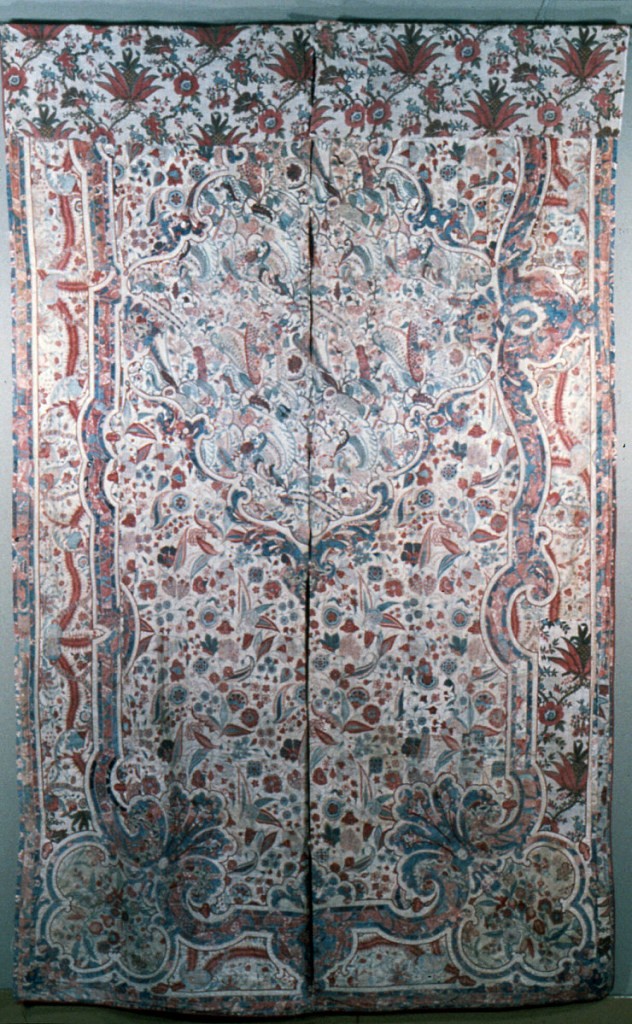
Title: Curtains
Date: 1725–50
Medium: cotton, linen Technique: patchwork of different plain weave fabrics which have been mordant and resist painted and dyed
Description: Curtains are composed of several different kinds of chintz, in an elaborate arrangement of patchwork, sewn to a lining of white linen. Series of bands of different chintzes, forms a total design of baroque character, borders, corner motifs, and, when the curtains are edge to edge, a large central medallion. The bands are edged with cord, couched in red, which covers the seams.
Chintzes are characterized by designs of small flower sprays, painted and with great elaboration of detail, in many contrasts of color.
There is much overpainting as green on violet, one blue on another shade of the same, red over yellow to give orange, stripes of different colors in one blossom, all with great skill and delicacy of line. The leaves are sharply pointed and brightly colored. While many of the small flowers look deceptively like European blossoms, none are recognizable except a carnation.  In one or two sections there are parts of a curious pattern showing narrow curving bands, one with jagged edges in red, one imbricated, red, blue, and yellow.  While the ground of these chintzes is white, several of the appliqué bands are blue grounds.
Formerly part of a set of bed hangings.
Colors: Two reds, two greens, two blues, yellow, violet, orange (red over yellow).